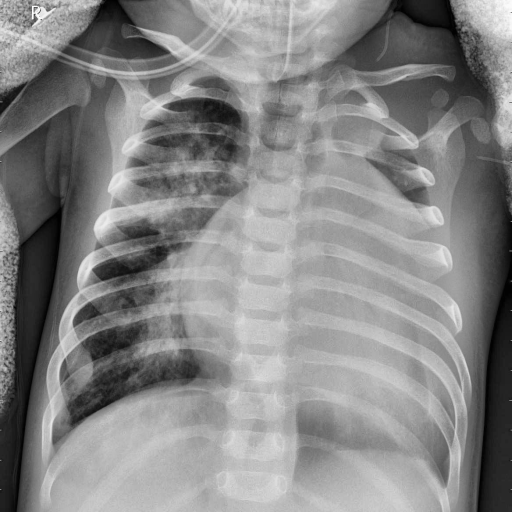
Finding: PNEUMONIA